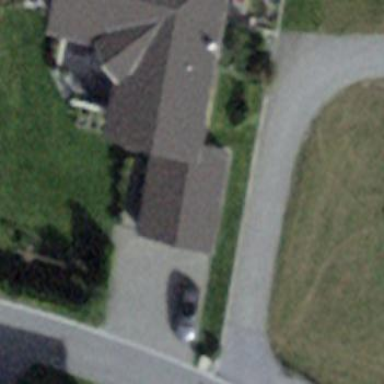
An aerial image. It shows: Garage building.